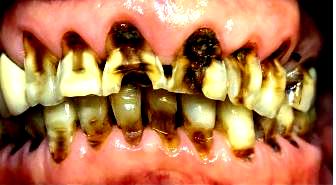
Condition: Gingivitis